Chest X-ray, PA view. Patient: 56 years old, sex F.
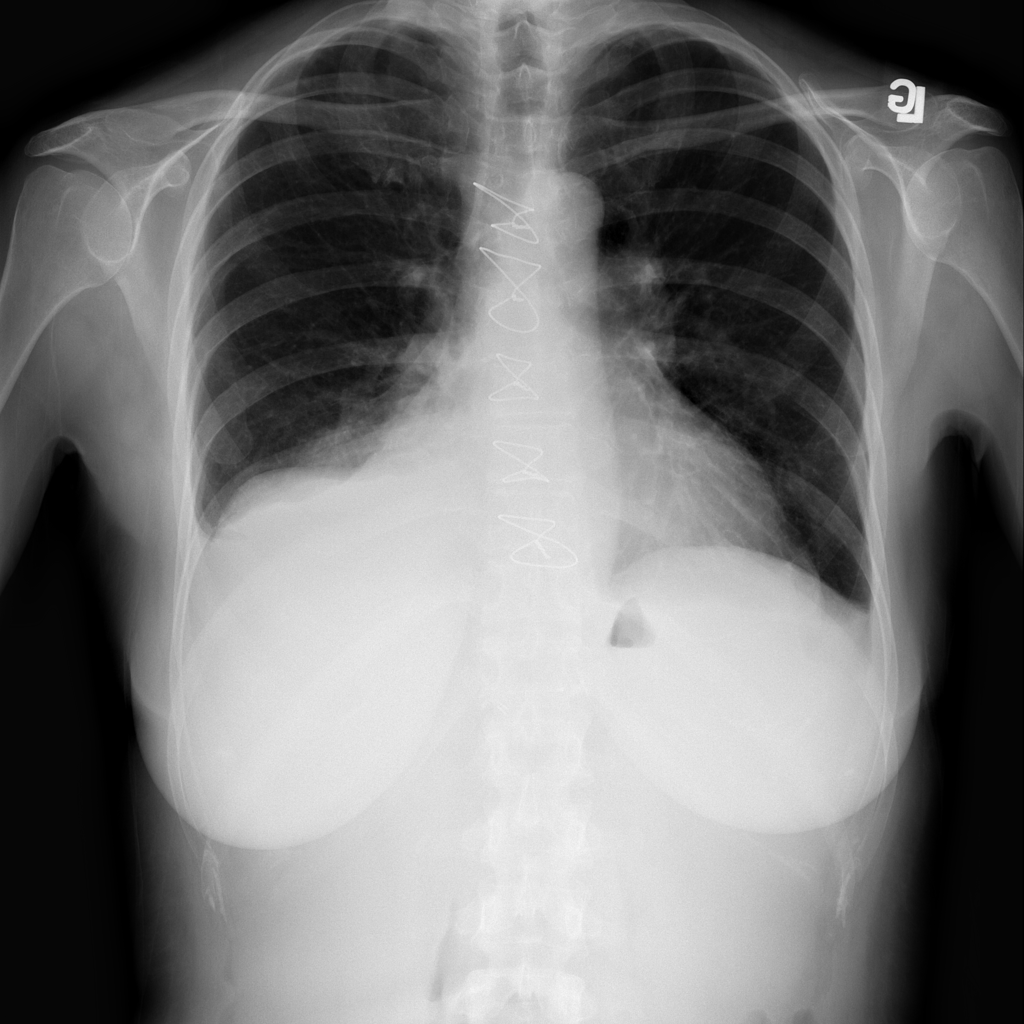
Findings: Consolidation, Effusion